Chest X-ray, AP view. Patient: 14 years old, sex M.
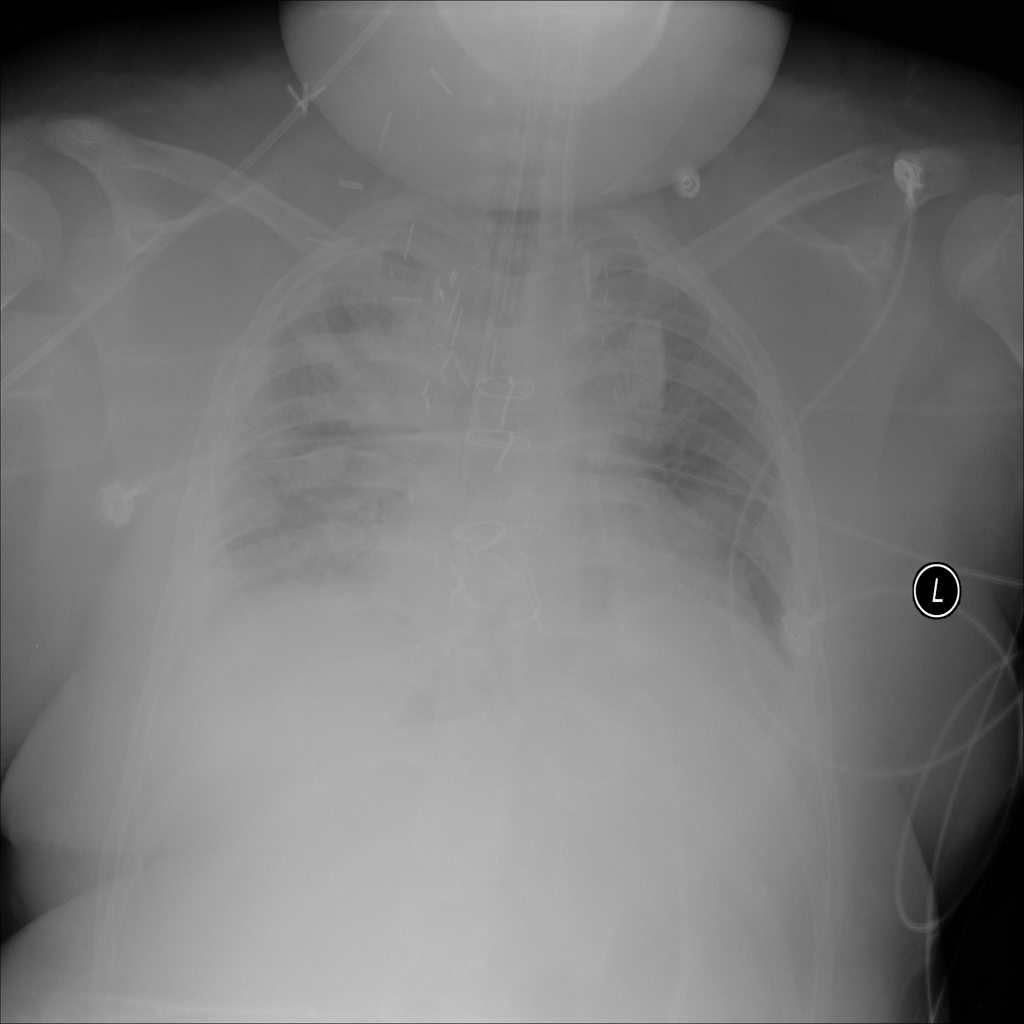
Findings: No Finding